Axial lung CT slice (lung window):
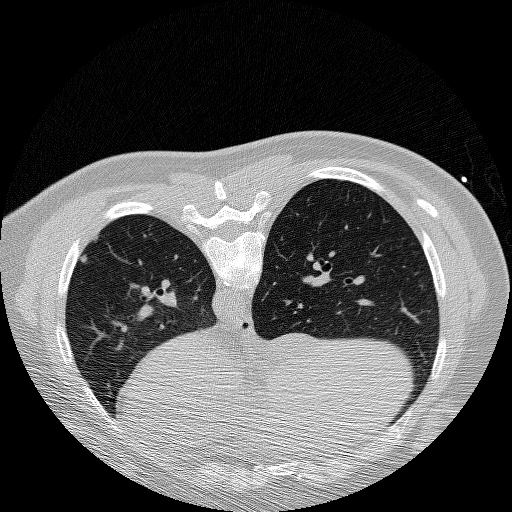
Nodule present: yes
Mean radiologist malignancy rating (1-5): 3.25